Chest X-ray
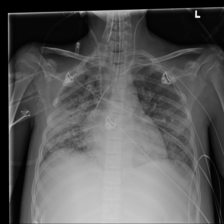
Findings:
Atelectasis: negative
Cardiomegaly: negative
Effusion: positive
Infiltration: negative
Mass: negative
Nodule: negative
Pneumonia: negative
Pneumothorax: negative
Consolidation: positive
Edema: negative
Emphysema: negative
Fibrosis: negative
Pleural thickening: negative
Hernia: negative